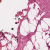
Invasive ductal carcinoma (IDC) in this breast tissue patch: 0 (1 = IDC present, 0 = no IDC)